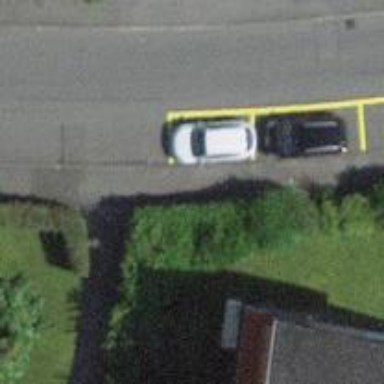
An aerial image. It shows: Sidewalk.